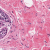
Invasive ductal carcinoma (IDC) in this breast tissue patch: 0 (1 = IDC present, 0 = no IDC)